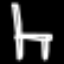
Label: chair